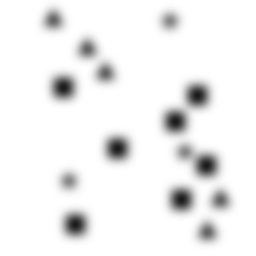
Squares: 7
Triangles: 5
Stars: 3
Total shapes: 15